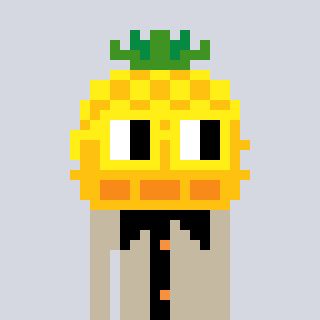
a pixel art character with square yellow glasses, a pineapple-shaped head and a bege-colored body on a cool background